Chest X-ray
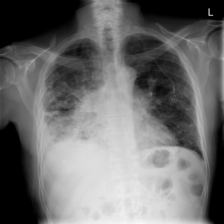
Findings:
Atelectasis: negative
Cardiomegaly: negative
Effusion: negative
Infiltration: positive
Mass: negative
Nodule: negative
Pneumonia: negative
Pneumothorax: negative
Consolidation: negative
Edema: negative
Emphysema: negative
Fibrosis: negative
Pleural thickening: negative
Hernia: negative